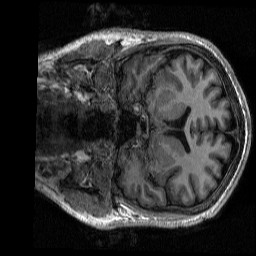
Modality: T1w
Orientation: coronal
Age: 24
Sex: male
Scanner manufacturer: siemens
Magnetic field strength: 3 T
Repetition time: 2.3 s
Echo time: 0.00298 s